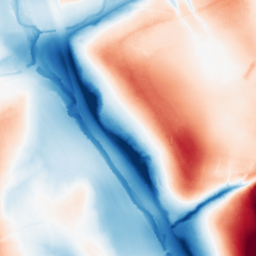
Category: classical
Decomposition family: gaussian_anisotropic
Decomposition parameters: sigma_x: 50
sigma_y: 2
Upsampling method: quadratic
Upsampling parameters: scale: 8
Upsampling scale: 8